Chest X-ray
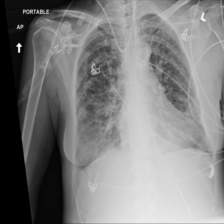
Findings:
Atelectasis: negative
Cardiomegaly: negative
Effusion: negative
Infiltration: negative
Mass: negative
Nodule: negative
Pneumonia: negative
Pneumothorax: negative
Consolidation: negative
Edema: negative
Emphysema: negative
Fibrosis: negative
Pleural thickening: negative
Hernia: negative